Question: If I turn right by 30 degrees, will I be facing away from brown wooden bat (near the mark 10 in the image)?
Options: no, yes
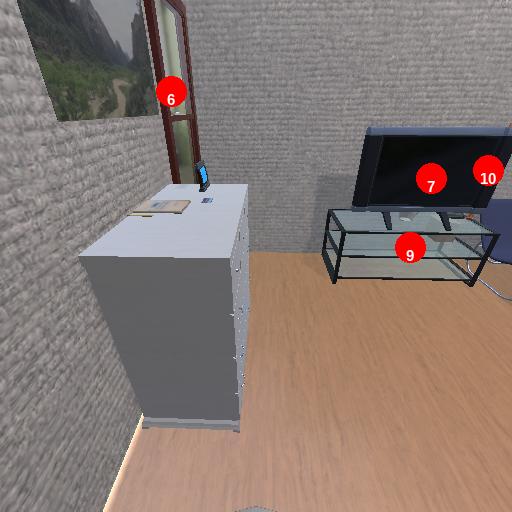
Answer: no